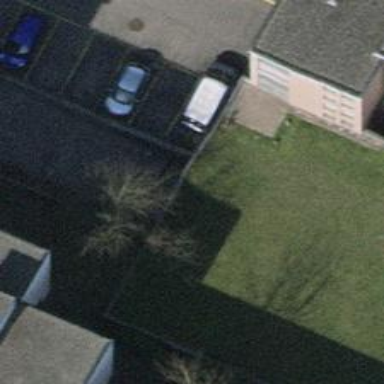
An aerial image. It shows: Parking entrance.